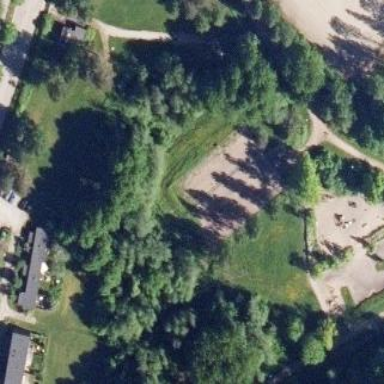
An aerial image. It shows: Dog park for leisure land.